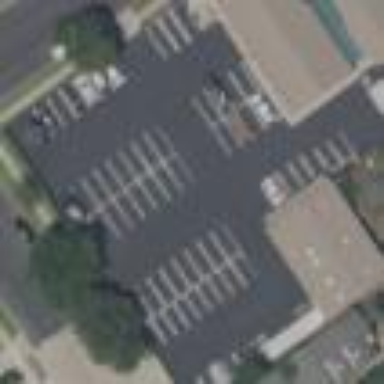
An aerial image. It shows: Parking area with asphalt surface.